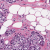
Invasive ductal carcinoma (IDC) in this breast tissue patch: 1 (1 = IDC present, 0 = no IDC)